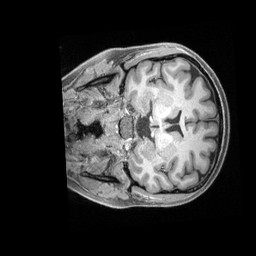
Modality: T1w
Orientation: coronal
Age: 27
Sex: female
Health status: healthy
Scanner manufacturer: siemens
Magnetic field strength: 3 T
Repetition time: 2.4 s
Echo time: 0.00228 s